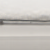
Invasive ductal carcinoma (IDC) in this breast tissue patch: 0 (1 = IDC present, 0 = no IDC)